The image folds the raw vibration samples of a bearing signal into a 2-D grayscale square (signal-to-image encoding). What is the most likely bearing condition (normal, inner_race, outer_race, ball)?
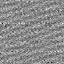
Answer: normal